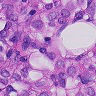
Metastatic tissue present: yes